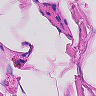
Metastatic tissue present: no